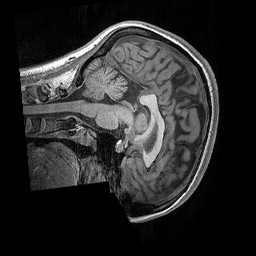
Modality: T1w
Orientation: sagittal
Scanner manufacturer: siemens
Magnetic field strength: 3 T
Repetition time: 2.3 s
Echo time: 0.00298 s